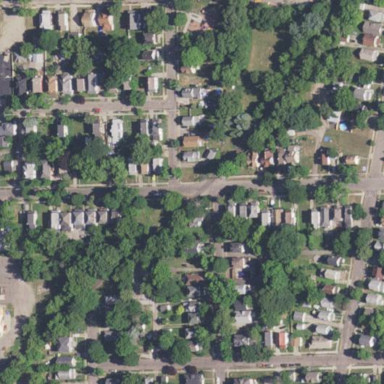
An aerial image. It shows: Neighborhood.